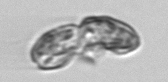
Label: Karenia